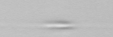
Label: Cylindrotheca_morphotype1